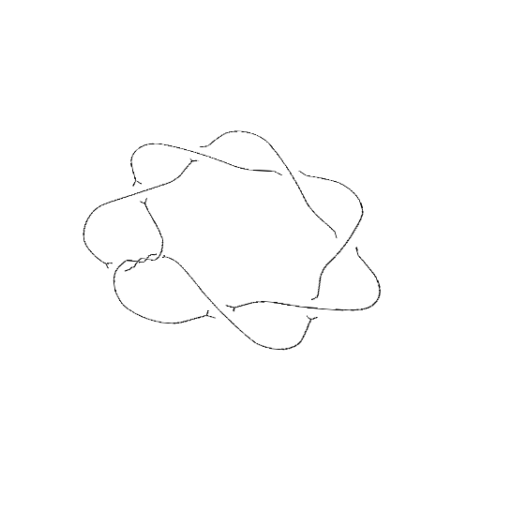
Crossing number: 10